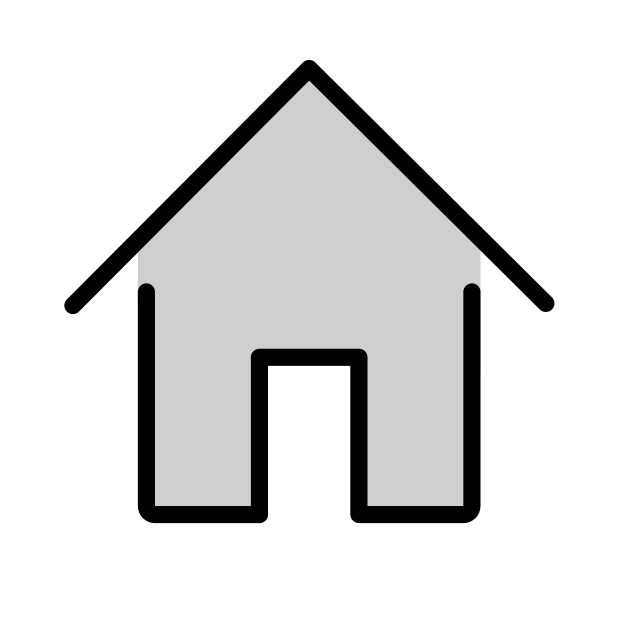
home button